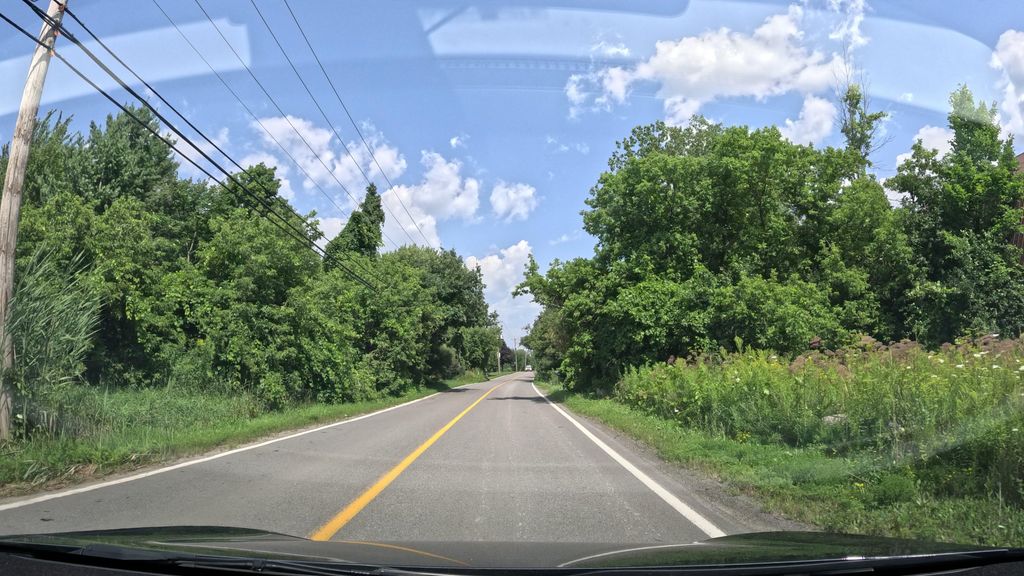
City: montreal